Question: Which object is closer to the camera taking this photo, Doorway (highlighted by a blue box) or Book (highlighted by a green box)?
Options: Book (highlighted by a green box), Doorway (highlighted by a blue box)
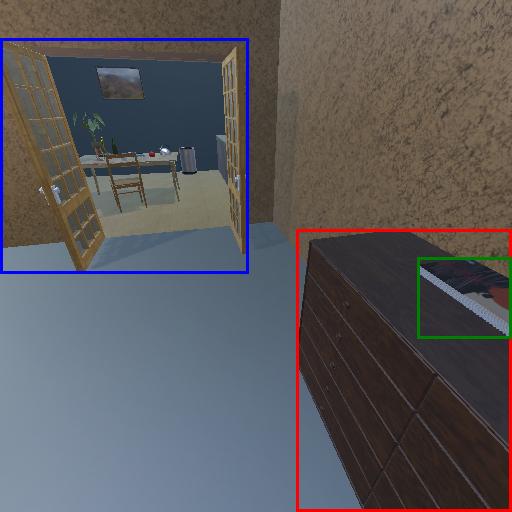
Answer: Book (highlighted by a green box)